Field crop: maize
Growth stage: 2
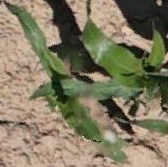
Species: maize